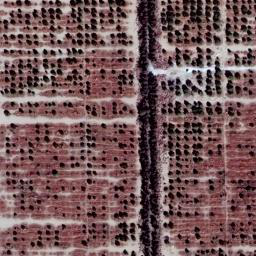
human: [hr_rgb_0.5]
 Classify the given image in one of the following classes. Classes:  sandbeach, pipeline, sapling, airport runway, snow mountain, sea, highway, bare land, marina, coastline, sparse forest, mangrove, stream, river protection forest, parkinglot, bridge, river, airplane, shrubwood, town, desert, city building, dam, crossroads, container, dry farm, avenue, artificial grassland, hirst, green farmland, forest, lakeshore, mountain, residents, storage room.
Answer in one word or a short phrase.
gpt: dry farm